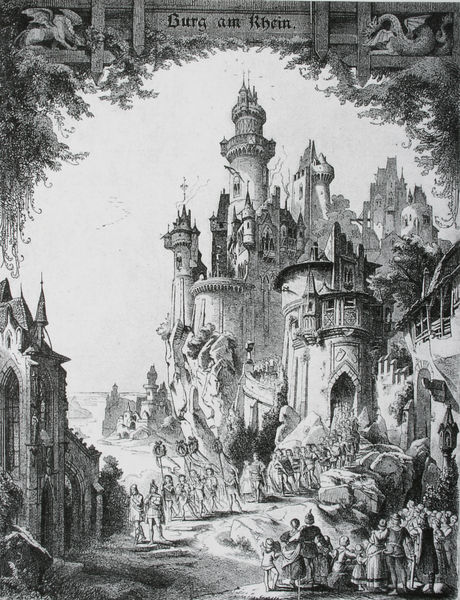
Titel: "Burg am Rhein"
Künstler: Christian Jank
Schlagwörter: berg, blätter, felsen, himmel, laub, weiß, fluss, frauen, landschaft, menschen, stadt, blumen, fenster, grau, männer, schwarz, strasse, zeichnung, schloss, weg, fest, versammlung, rahmen, stein, schauen, hügel, kirche, turm, ranken, schrift, fahnen, zug, dächer, mauer, grafik, graphik, romantik, gefolge, soldaten, durchgang, tor, zinnen, eingang, schild, burg, höhe, türmchen, türme, palast, festung, druck, schwarz-weiß, stich, marsch, girlanden, mittelalter, märchen, kreuzzug, prozession, kränze, drachen, festzug, drache, bauwerk, rhein, burgtor, neuschwanstein, einzug, burg am rhein